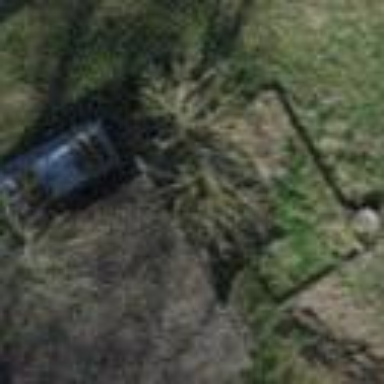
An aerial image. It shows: Shed building.